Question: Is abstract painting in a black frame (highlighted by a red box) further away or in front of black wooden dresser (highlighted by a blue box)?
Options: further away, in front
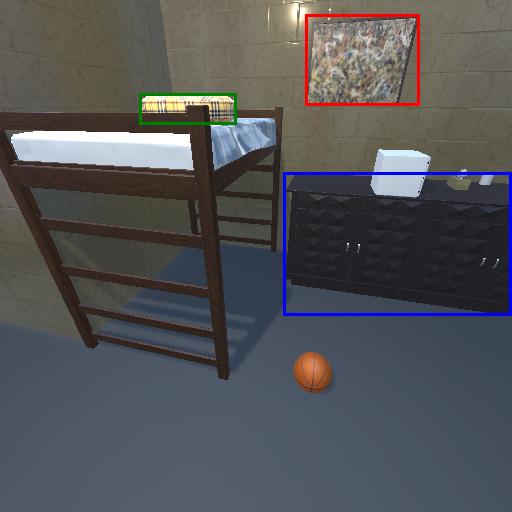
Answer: further away